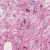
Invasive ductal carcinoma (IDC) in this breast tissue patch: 0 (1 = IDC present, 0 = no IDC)